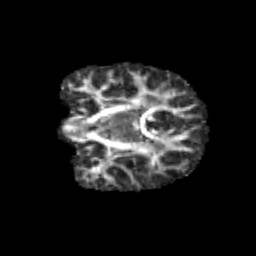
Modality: FA
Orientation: coronal
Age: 9
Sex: male
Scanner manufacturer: siemens
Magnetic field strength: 3 T
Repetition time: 3.8 s
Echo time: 0.07 s